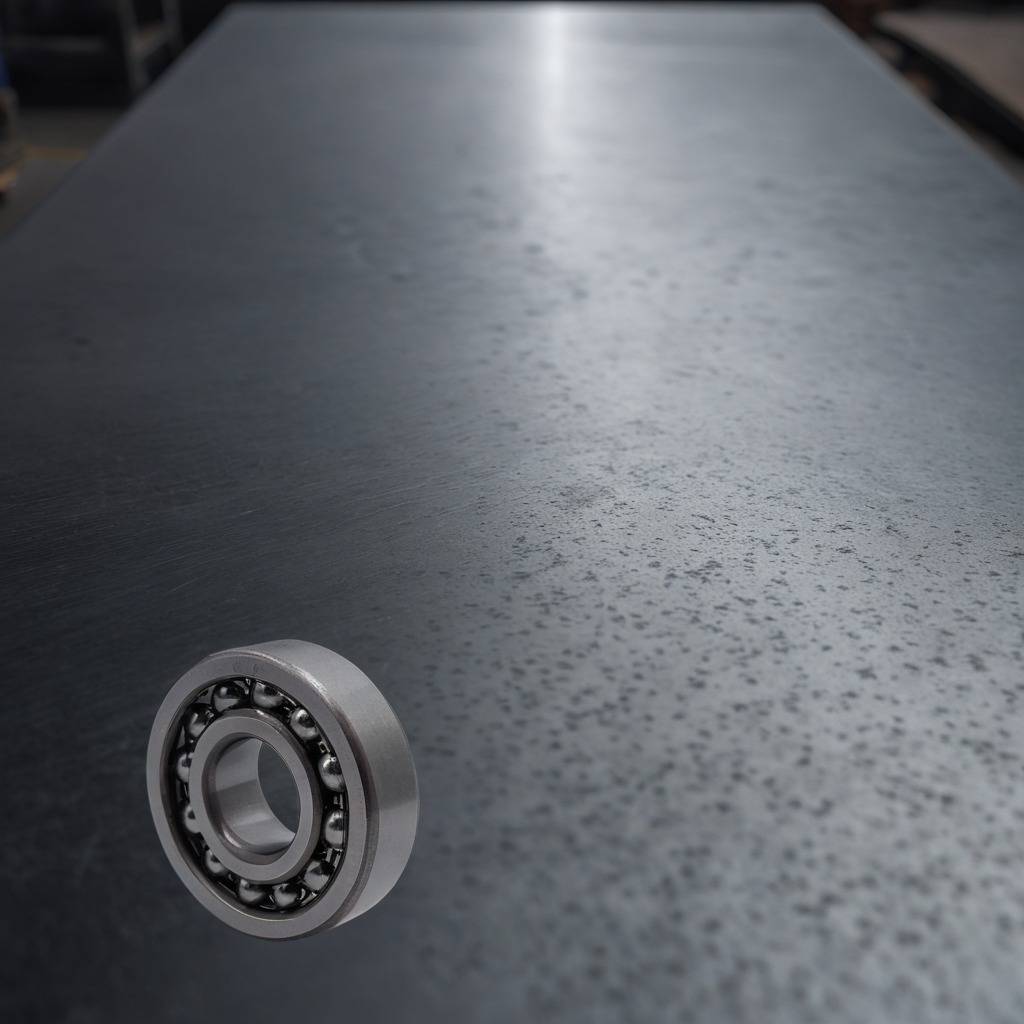
A metal ball bearing is lying on a cold steel table in a mining workshop.